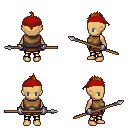
a pixel art fantasy rpg character, female body template, human, tanned skin, leather chest armor, gold greaves, brunette mohawk hairstyle, red bandana, metal gloves, spear, four views (front, back, left, right), 2x2 character sprite sheet, small pixel art, hard edges, no anti-aliasing